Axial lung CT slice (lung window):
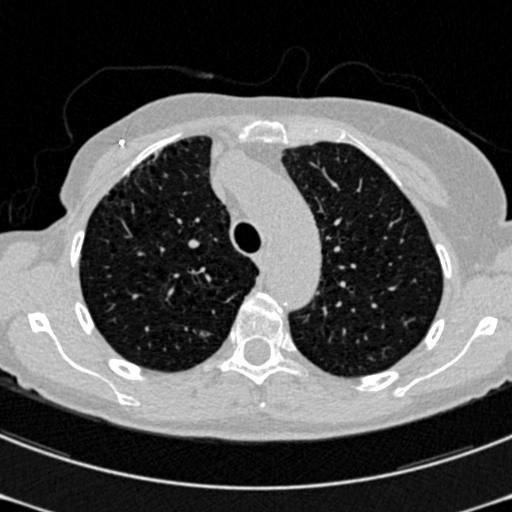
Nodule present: no